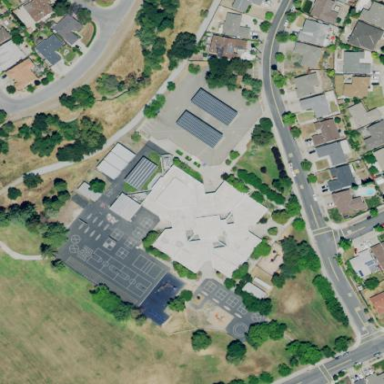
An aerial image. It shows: School.